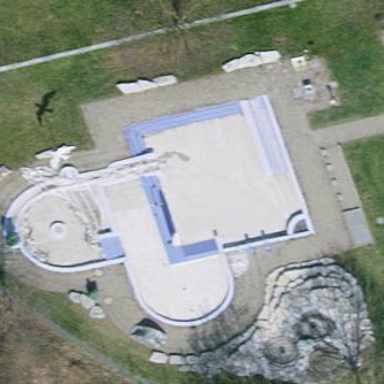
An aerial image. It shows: Swimming pool area designated for leisure and sport.